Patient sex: F
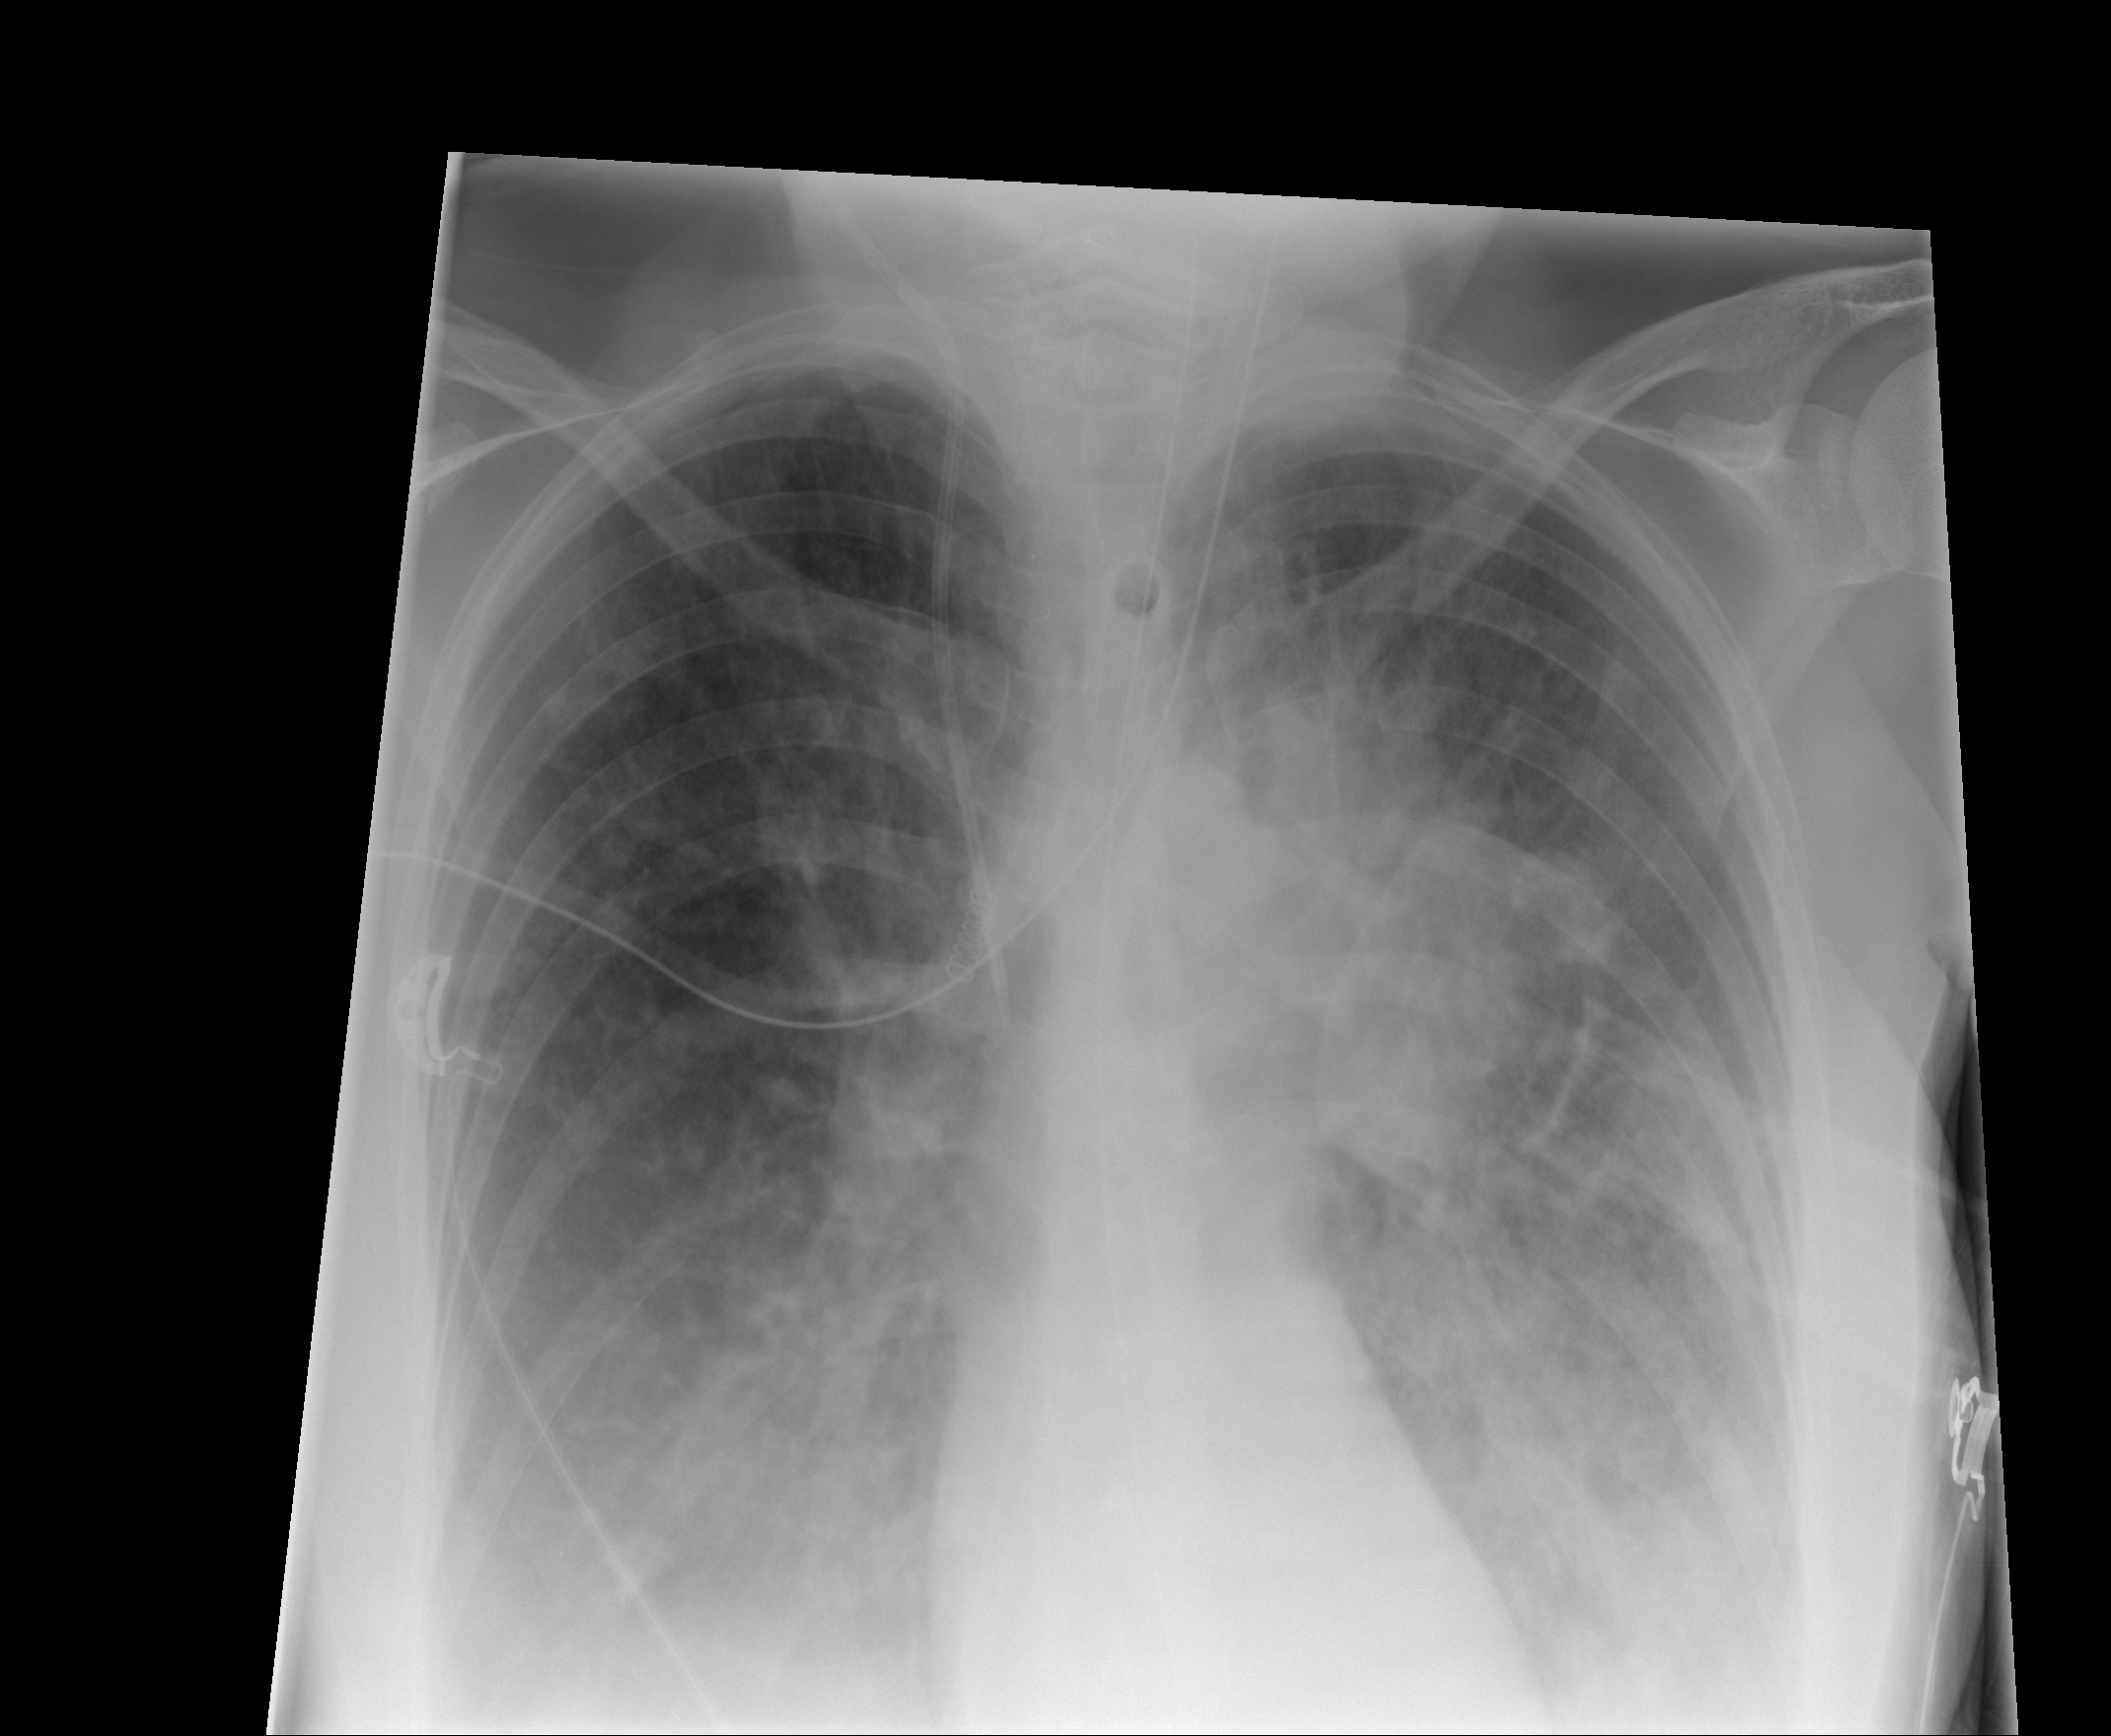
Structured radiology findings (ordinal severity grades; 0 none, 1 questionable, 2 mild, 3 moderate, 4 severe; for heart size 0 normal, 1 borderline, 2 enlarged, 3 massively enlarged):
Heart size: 0
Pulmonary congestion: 2
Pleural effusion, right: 3
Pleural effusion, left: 3
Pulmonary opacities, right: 1
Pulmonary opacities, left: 3
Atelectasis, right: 2
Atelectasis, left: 3